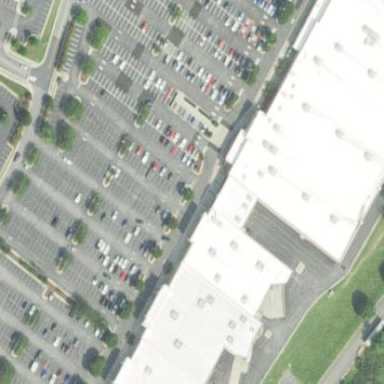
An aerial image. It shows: Retail building.